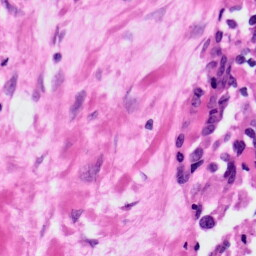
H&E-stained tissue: Ovarian